Question: I am trying to create an organized looking graph with the amount of money for each food under each month. I was able to line up the first row, but after that, something started going off. This is what I ended up with:
This is the code I tried playing around with the setw() but I can't seem to change it for the number after it puts out the first array element.
'''
void sales_report() {
for (int i = 0; i < 7; i++) {
cout << setw(17) << months[i] << " ";
}
cout << endl << foods[0] << " ";
for (int i = 0; i < 6; i++) {
sumapple += apples[i];
cout << setprecision(2) << fixed << setw(8) << money << apples[i] << " ";
}
cout << setprecision(2) << fixed << setw(8) << money << sumapple << endl;
cout << foods[1] << " ";
for (int i = 0; i < 6; i++) {
sumoranges += oranges[i];
cout << setprecision(2) << fixed << setw(7) << money << oranges[i] << " ";
}
cout << setprecision(2) << fixed << setw(7) << money << sumoranges << endl;
cout << foods[2] << " ";
for (int i = 0; i < 6; i++) {
sumpears += pears[i];
cout << setprecision(2) << fixed << setw(10) << money << pears[i] << " ";
}
cout << setprecision(2) << fixed << setw(10) << money << sumpears << endl;
cout << foods[3] << " ";
for (int i = 0; i < 6; i++) {
sumtomatoes += tomatoes[i];
cout << setprecision(2) << fixed << setw(7) << money << tomatoes[i] << " ";
}
cout << setprecision(2) << fixed << setw(7) << money << sumtomatoes << endl;
cout << foods[4] << " ";
for (int i = 0; i < 6; i++) {
sumcherries += cherries[i];
cout << setprecision(2) << fixed << setw(6) << money << cherries[i] << " ";
}
cout << setprecision(2) << fixed << setw(6) << money << sumcherries << endl << totalmonth;
for (int i = 0; i < 6; i++) {
total = apples[i] + oranges[i] + pears[i] + tomatoes[i] + cherries[i];
cout << setprecision(2) << fixed << setw(9) << money << total << " ";
}
}
'''
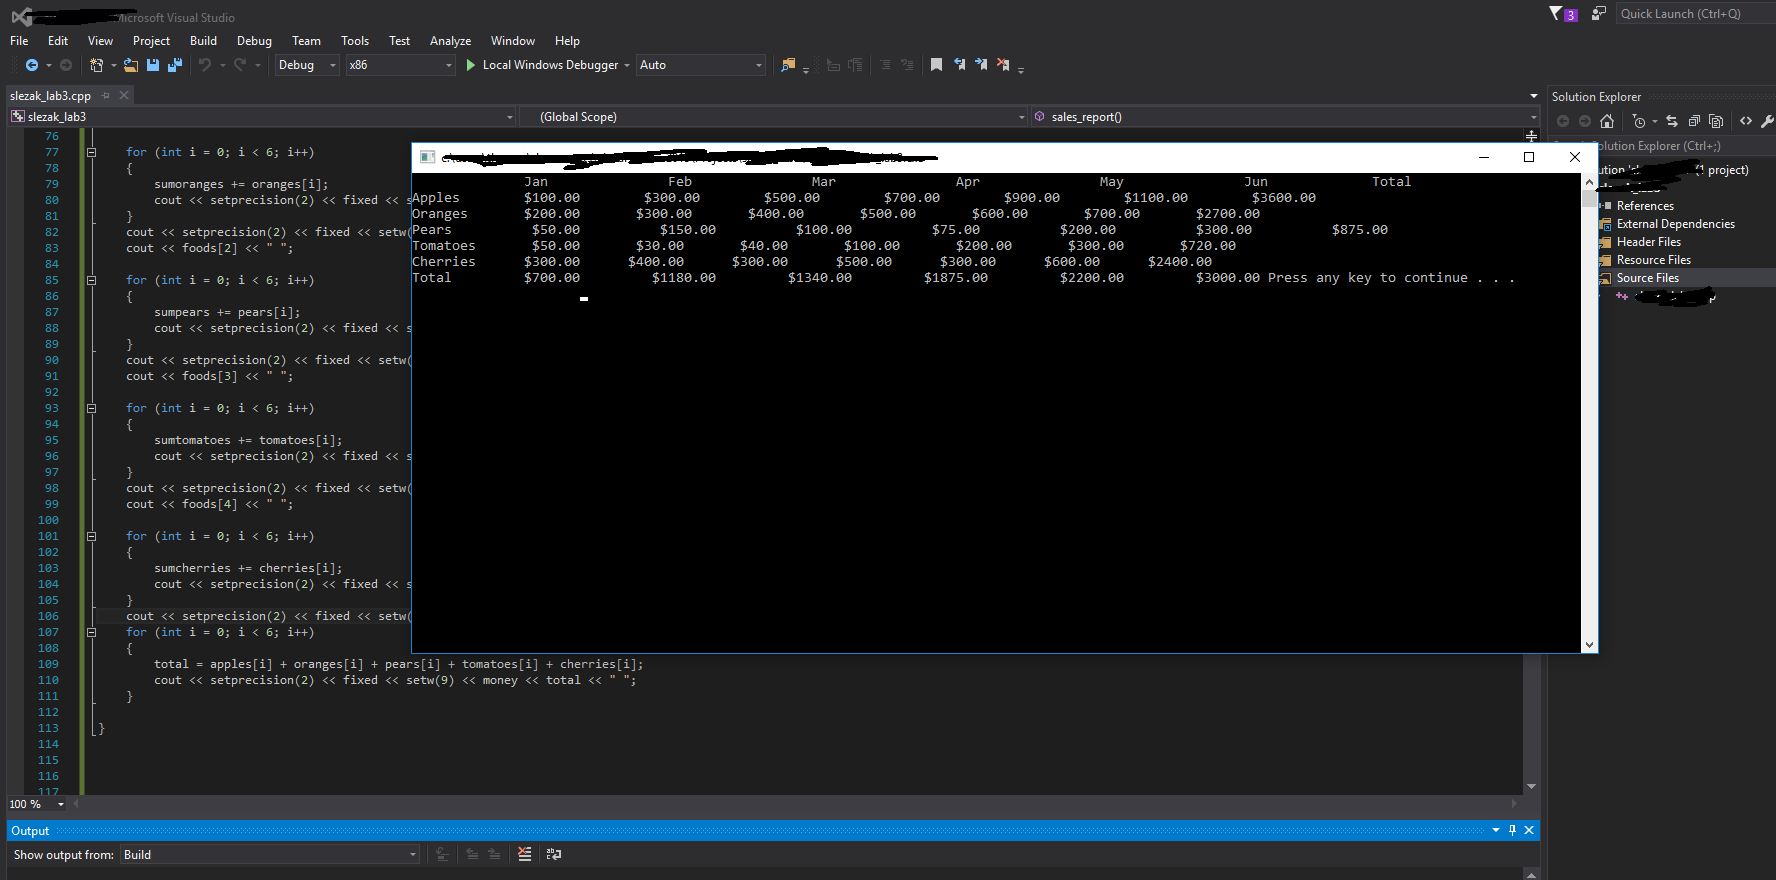
Answer: You are using different <URL> values in each of the 'for' loops. Hence the misalignment. Use the same values.